Question: I used <URL> SDK for real money challenge in game. It shows multiple tournament, how to avoid multiple and add name to one ?
Here is my Small-Bet initialisation code:
'''
[Nextpeer setSmallBetSandboxKey:SMALL_BET_SANDBOX_KEY andProductionKey:SMALL_BET_PRODUCTION_KEY];
[Nextpeer initializeWithProductKey:NEXT_PEER_GAME_KEY
andDelegates:[NPDelegatesContainer containerWithNextpeerDelegate:self notificationDelegate:self tournamentDelegate:self]];
'''
Here is Screenshot:

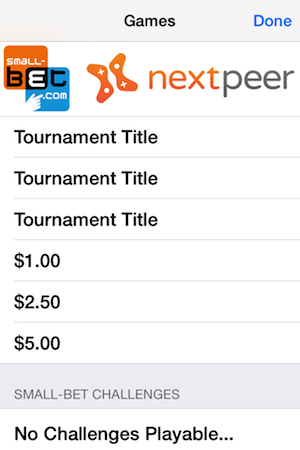
Answer: Got solution.
To avoid multiple tournament, need to check in code:
'''
-(BOOL)nextpeerSupportsTournamentWithId:(NSString* )tournamentUuid
{
if([tournamentUuid isEqualToString:@"NPA23903563215268043"])
return YES;
else
return NO;
}
'''
We can edit tournament title in nextpeer website, not in small-bet.